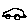
Label: car